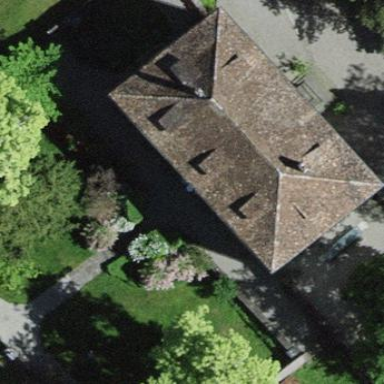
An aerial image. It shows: Historic stately castle building.